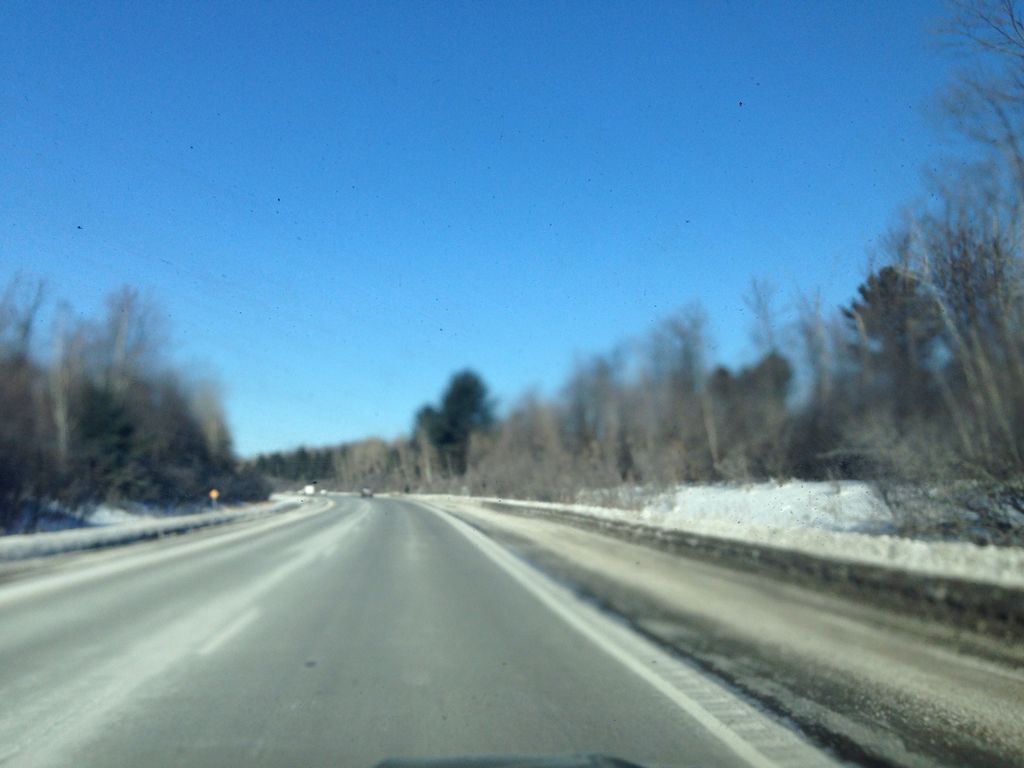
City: ottawa-gatineau